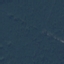
Land use / land cover: Forest